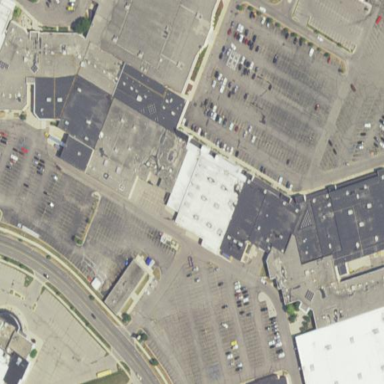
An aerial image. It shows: Mall building.